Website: lowes
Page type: account-selection
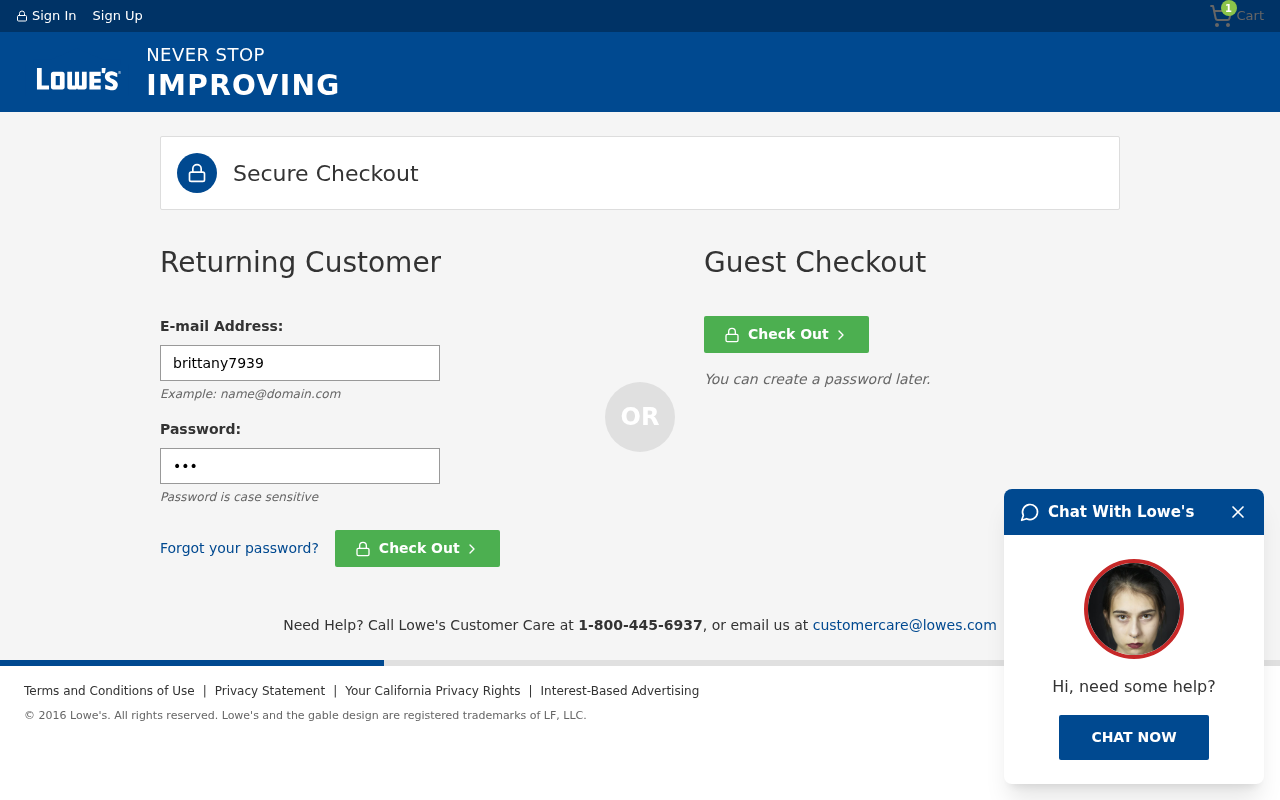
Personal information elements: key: PII_LOGIN_USERNAME
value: brittany7939
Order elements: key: ORDER_NUM_ITEMS
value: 1